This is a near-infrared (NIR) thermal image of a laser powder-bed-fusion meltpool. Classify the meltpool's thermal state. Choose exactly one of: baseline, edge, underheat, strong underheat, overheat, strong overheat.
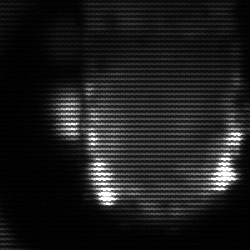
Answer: baseline